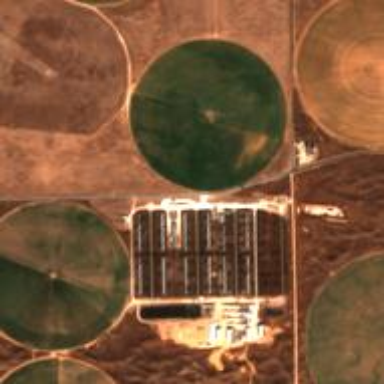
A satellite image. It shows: Feedlot in farmyard.